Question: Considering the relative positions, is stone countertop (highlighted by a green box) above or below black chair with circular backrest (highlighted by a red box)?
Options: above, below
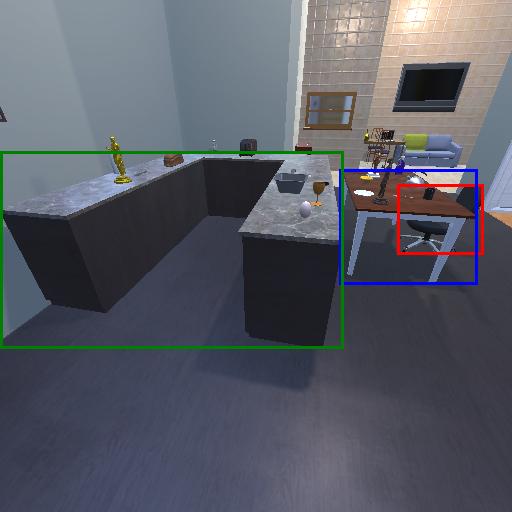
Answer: above